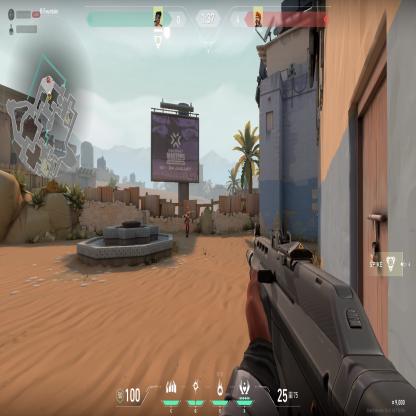
Label: enemy